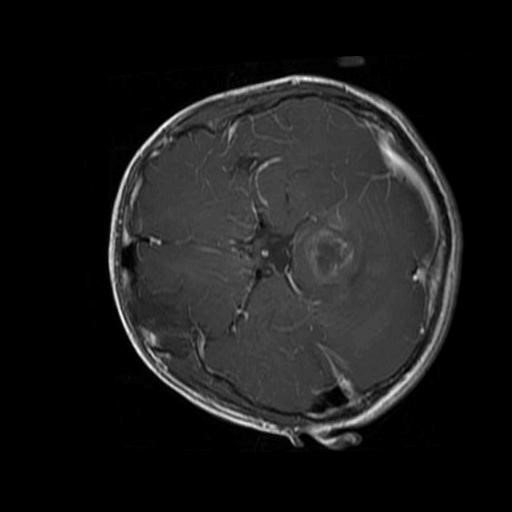
Label: brain_glioma